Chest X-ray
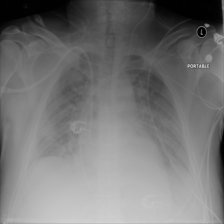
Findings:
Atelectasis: negative
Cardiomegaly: negative
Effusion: negative
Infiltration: negative
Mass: negative
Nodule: negative
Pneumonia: negative
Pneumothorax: negative
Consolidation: negative
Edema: negative
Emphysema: negative
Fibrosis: negative
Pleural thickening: negative
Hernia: negative